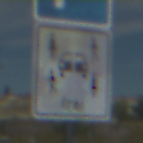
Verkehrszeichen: CarsharingfahrzeugeFrei
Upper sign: Parken
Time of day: Midday
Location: Outdoor (Special)
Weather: PartlyCloudy
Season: NotSpecified
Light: Natural